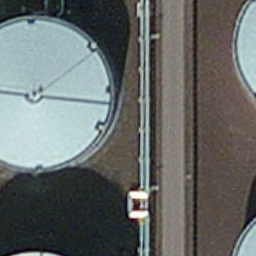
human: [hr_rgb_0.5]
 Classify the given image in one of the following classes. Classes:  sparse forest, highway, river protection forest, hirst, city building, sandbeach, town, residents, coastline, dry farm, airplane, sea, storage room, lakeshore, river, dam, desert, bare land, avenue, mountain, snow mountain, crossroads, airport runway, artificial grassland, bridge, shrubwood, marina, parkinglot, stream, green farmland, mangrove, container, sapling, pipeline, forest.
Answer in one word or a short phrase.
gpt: storage room